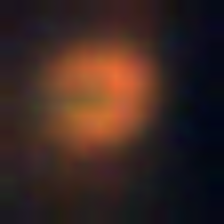
Taxon: NanoPlankton
Group: Other